Interaction volume radius: 5 \u00c5
Interaction volume height: 35 \u00c5
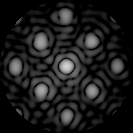
Disorder parameter: 0.1913